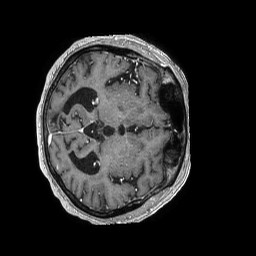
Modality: T1w
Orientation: axial
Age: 81
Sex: male
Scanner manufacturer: philips
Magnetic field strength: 1.5 T
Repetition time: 0.007802 s
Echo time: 0.003564 s